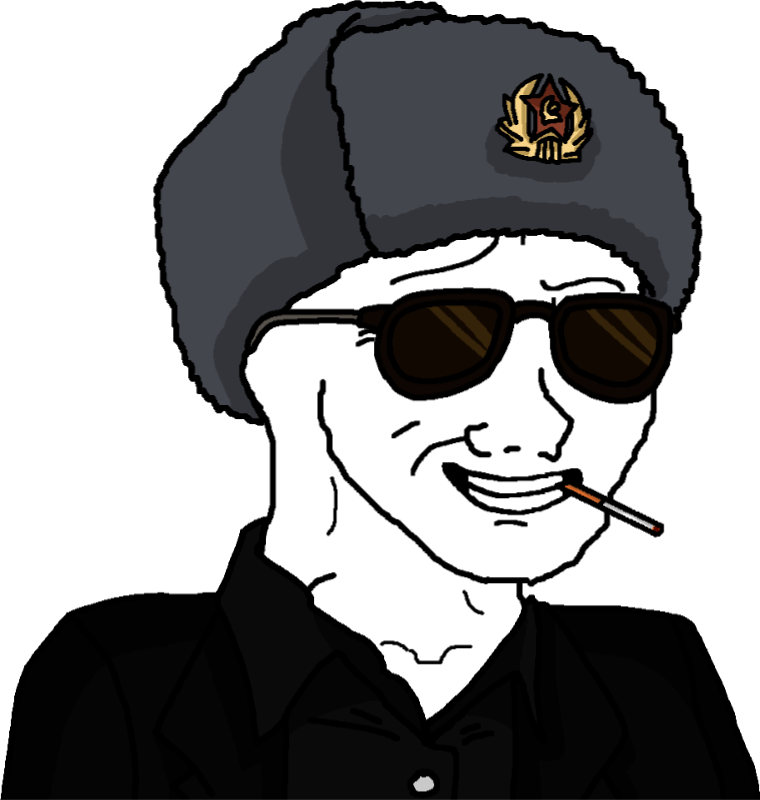
Label: 5_Smugjak